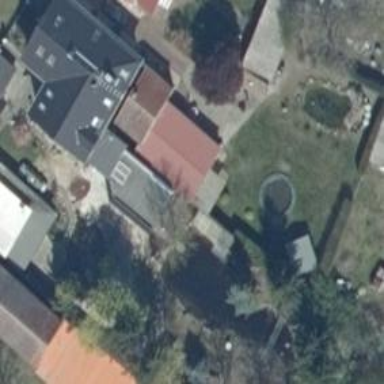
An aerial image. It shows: Gabled roofed house.